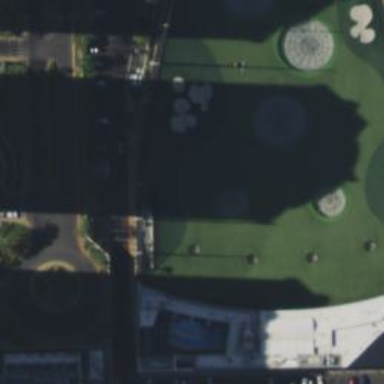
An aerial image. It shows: Sports centre dedicated to golf.